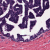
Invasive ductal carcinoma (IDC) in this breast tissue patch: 0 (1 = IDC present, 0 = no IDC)